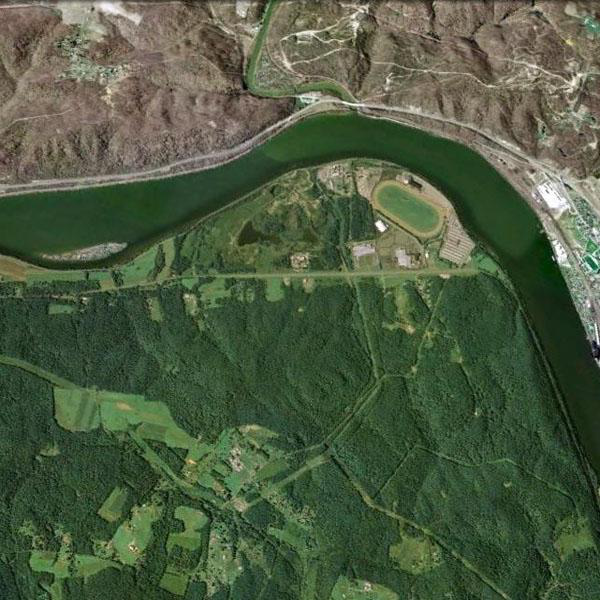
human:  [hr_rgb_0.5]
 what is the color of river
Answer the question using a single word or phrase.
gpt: green